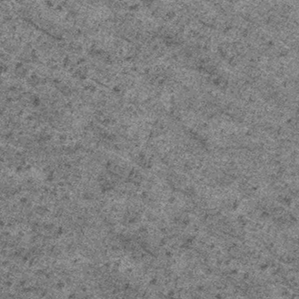
Label: frost